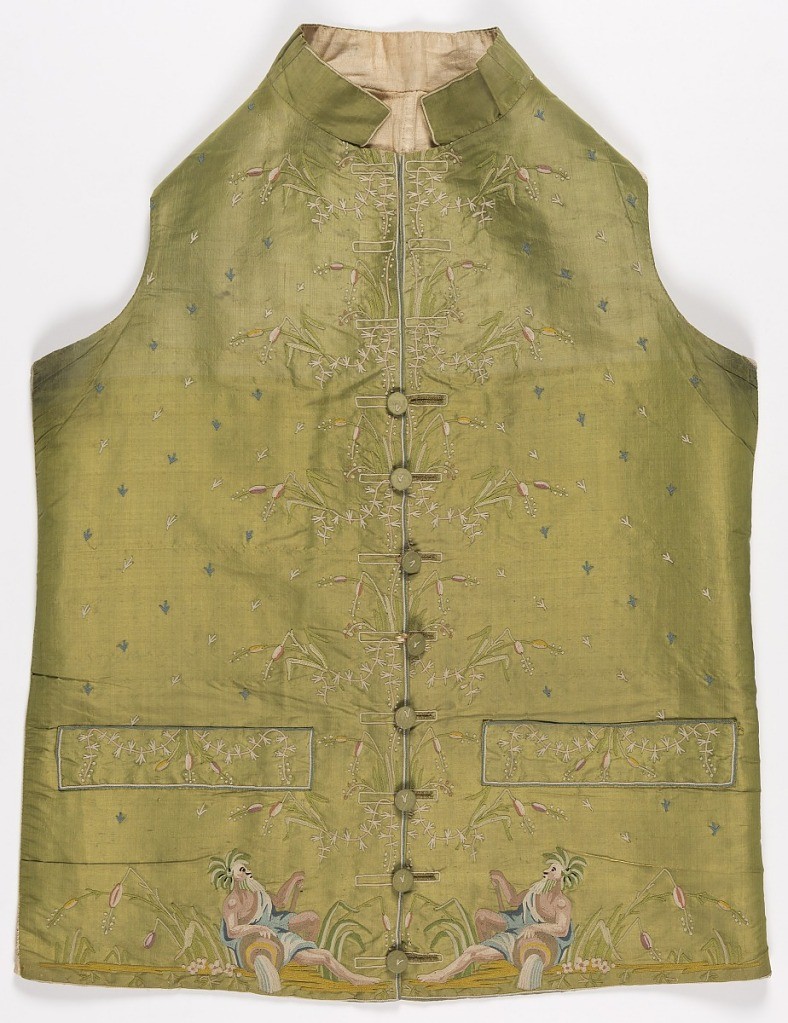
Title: Waistcoat
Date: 1780–95
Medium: silk, linen Technique: chain stitch embroidery made with a tambour hook using 12 colors of silk, on silk plain weave. Back: linen plain weave
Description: Man's waistcoat with standing collar and welt pockets. Embroidered on the center front edges with floral motifs and at the lower edge with images of river gods, on puce silk.